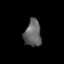
Tissue: lung
Cell type: Epithelial cells
Senescence score: 0.22
Nuclear area (px): 438
Mean DAPI intensity: 100.107